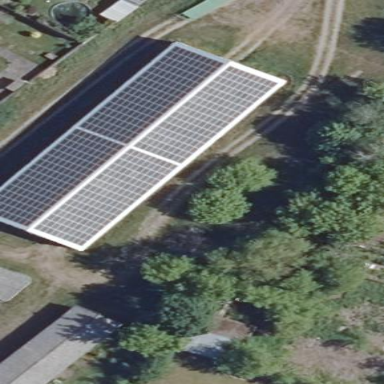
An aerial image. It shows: Solar-powered generator at farm auxiliary building. The generator is small installation using solar photovoltaic panels.